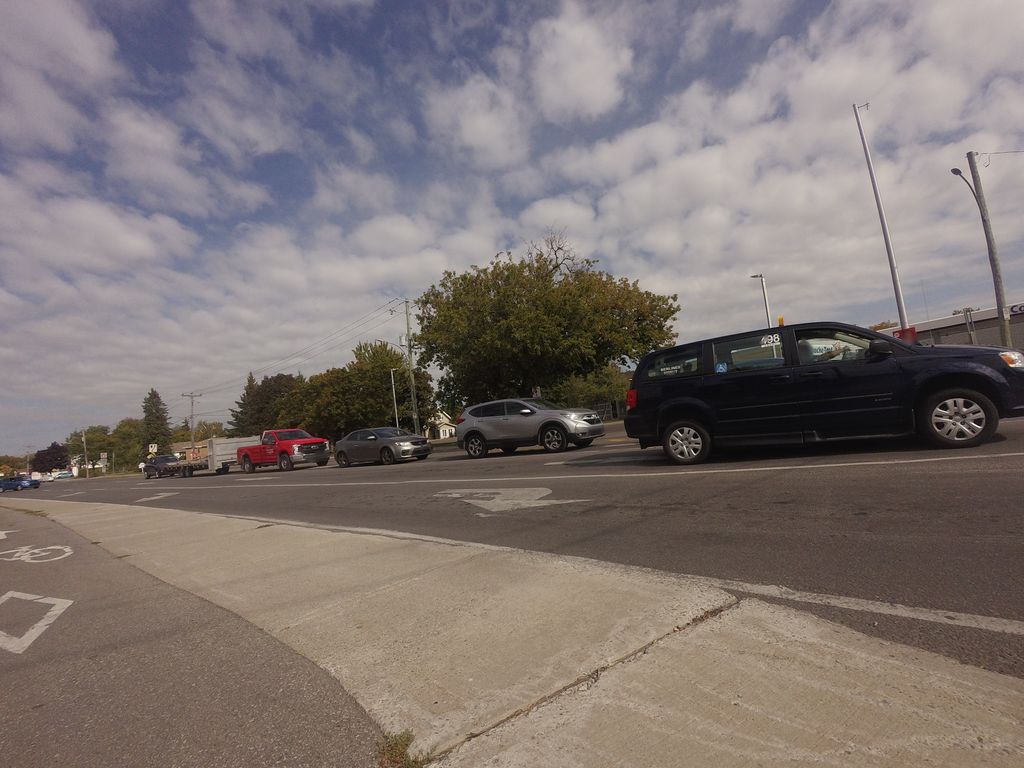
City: montreal